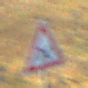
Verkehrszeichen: KreuzungOderEinmuendung
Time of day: SunriseSunset
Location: Outdoor (RoadRail)
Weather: Clear
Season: NotSpecified
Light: Natural